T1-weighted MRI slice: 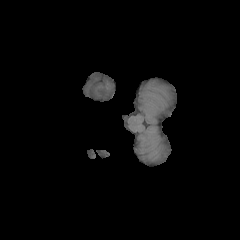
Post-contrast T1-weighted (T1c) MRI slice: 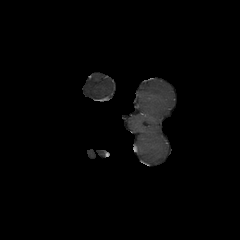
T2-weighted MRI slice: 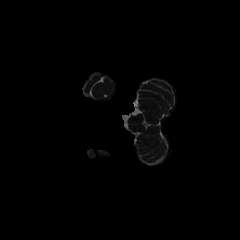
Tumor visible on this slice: no